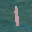
Label: 1